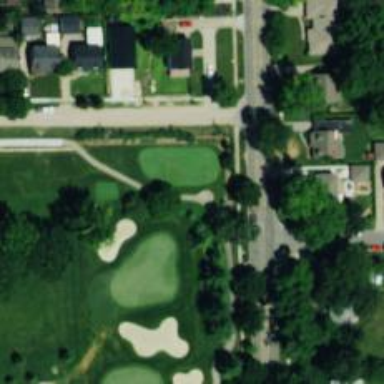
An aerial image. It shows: Path for golf carts.